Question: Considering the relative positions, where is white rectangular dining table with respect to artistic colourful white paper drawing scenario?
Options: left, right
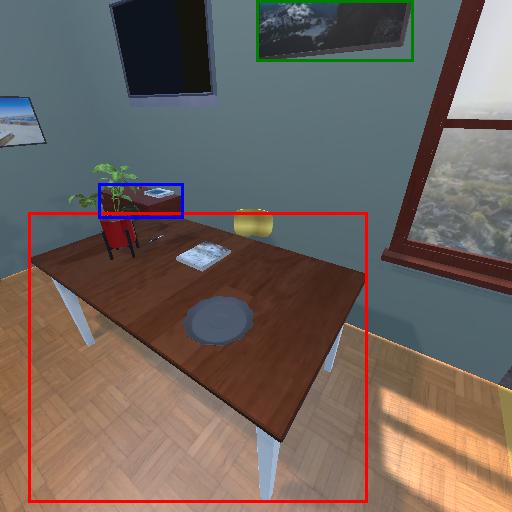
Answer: left